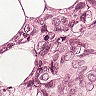
Metastatic tissue present: yes